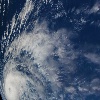
Label: cloud